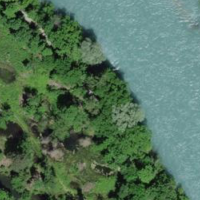
EUNIS habitat code: 41
Species observed at this site:
Lapsana communis